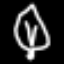
Label: leaf